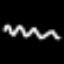
Label: squiggle